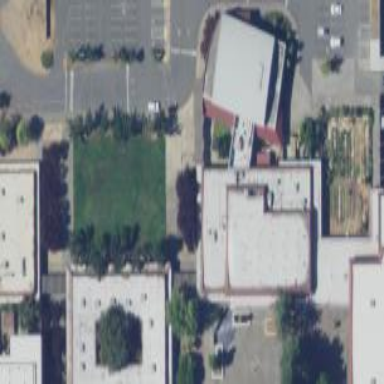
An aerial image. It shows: School building.